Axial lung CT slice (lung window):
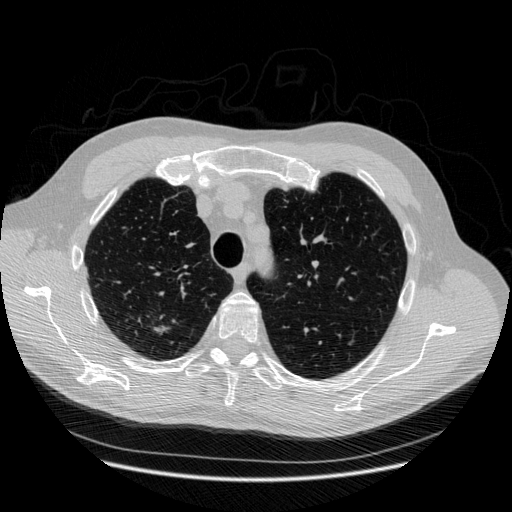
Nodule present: yes
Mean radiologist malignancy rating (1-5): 3.333